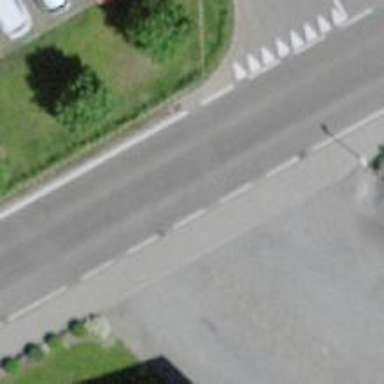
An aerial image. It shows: Tertiary road with asphalt surface. There are exclusive cycle lanes on both sides of the road.